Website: apple-inc
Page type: payment
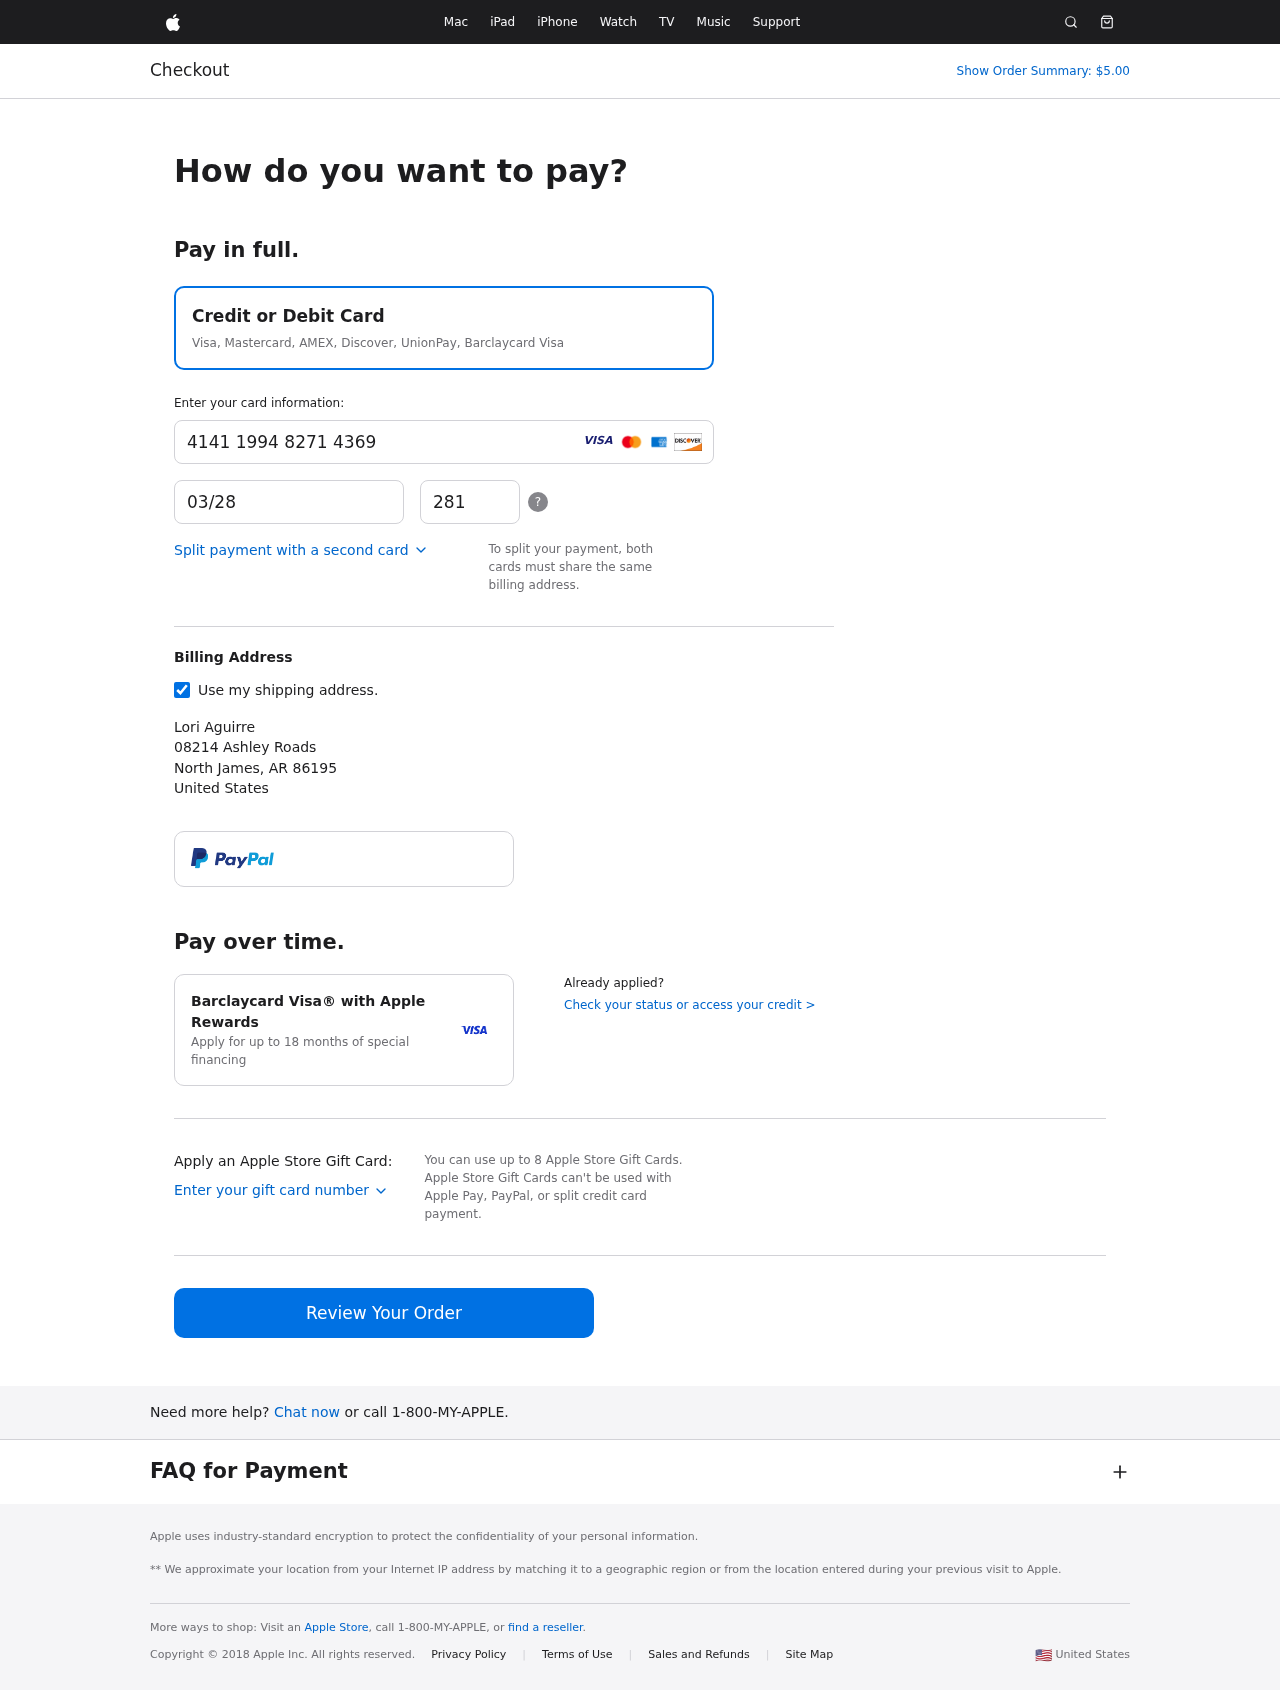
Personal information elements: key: PII_CARD_CVV
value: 281
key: PII_CARD_EXPIRY
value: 03/28
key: PII_CARD_NUMBER
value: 4141 1994 8271 4369
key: PII_CITY
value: North James
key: PII_COUNTRY
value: United States
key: PII_FULLNAME
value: Lori Aguirre
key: PII_POSTCODE
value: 86195
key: PII_STATE_ABBR
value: AR
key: PII_STREET
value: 08214 Ashley Roads
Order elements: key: ORDER_TOTAL
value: Show Order Summary: $5.00